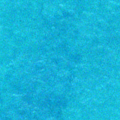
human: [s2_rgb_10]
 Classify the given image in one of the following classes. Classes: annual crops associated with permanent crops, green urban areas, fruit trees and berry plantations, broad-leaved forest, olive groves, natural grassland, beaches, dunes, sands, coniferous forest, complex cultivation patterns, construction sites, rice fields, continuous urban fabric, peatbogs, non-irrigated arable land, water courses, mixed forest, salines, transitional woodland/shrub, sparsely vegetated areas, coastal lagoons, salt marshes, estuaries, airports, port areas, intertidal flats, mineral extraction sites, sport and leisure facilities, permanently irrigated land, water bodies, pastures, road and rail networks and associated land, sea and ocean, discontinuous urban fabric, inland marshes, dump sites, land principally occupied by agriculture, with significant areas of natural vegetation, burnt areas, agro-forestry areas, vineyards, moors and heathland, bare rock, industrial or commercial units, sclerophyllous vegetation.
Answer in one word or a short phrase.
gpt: sea and ocean